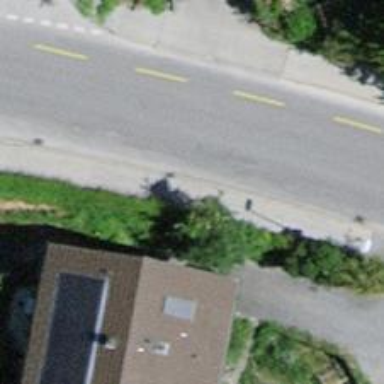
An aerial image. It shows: Sidewalk along the footway.